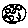
Label: moon